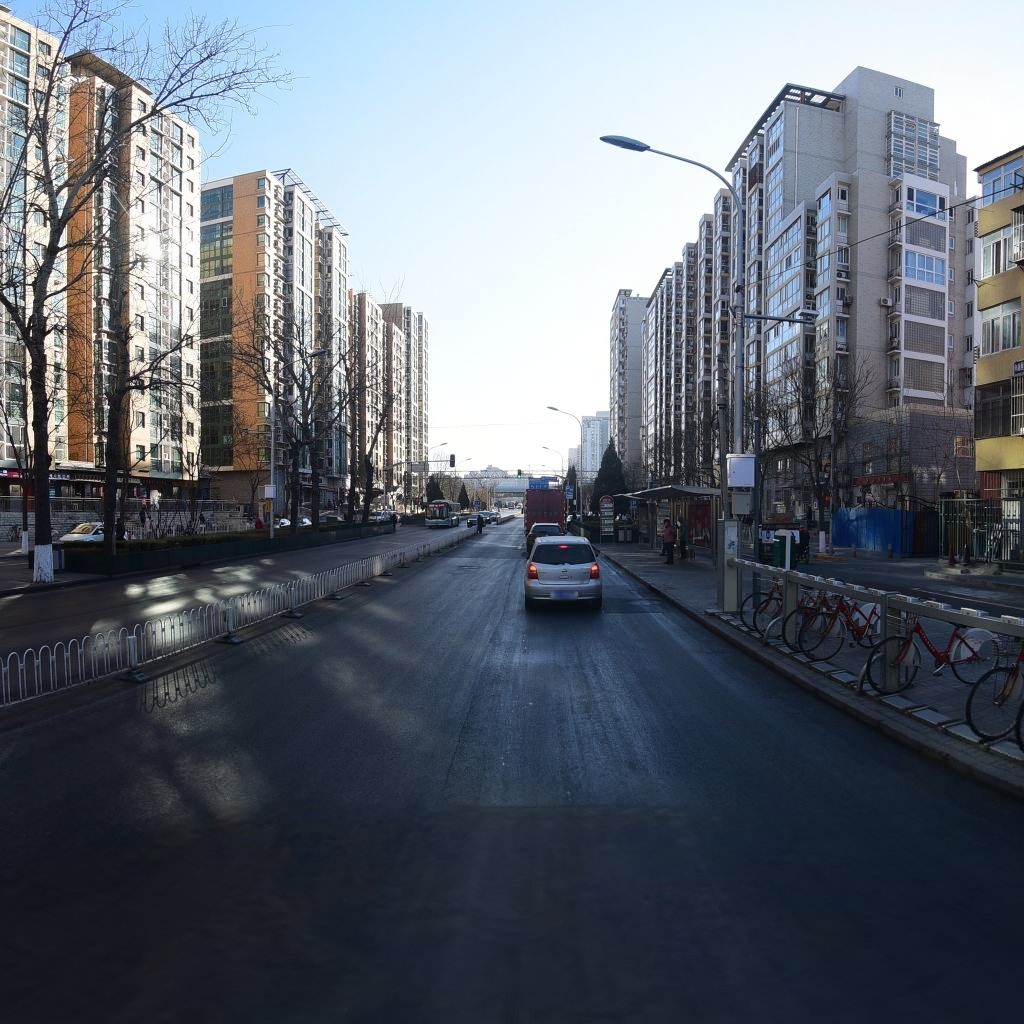
Region: Dongcheng
Road damage annotations: longitudinal crack